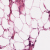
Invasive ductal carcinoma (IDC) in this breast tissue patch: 0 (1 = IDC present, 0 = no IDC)